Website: lowes
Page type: review-order
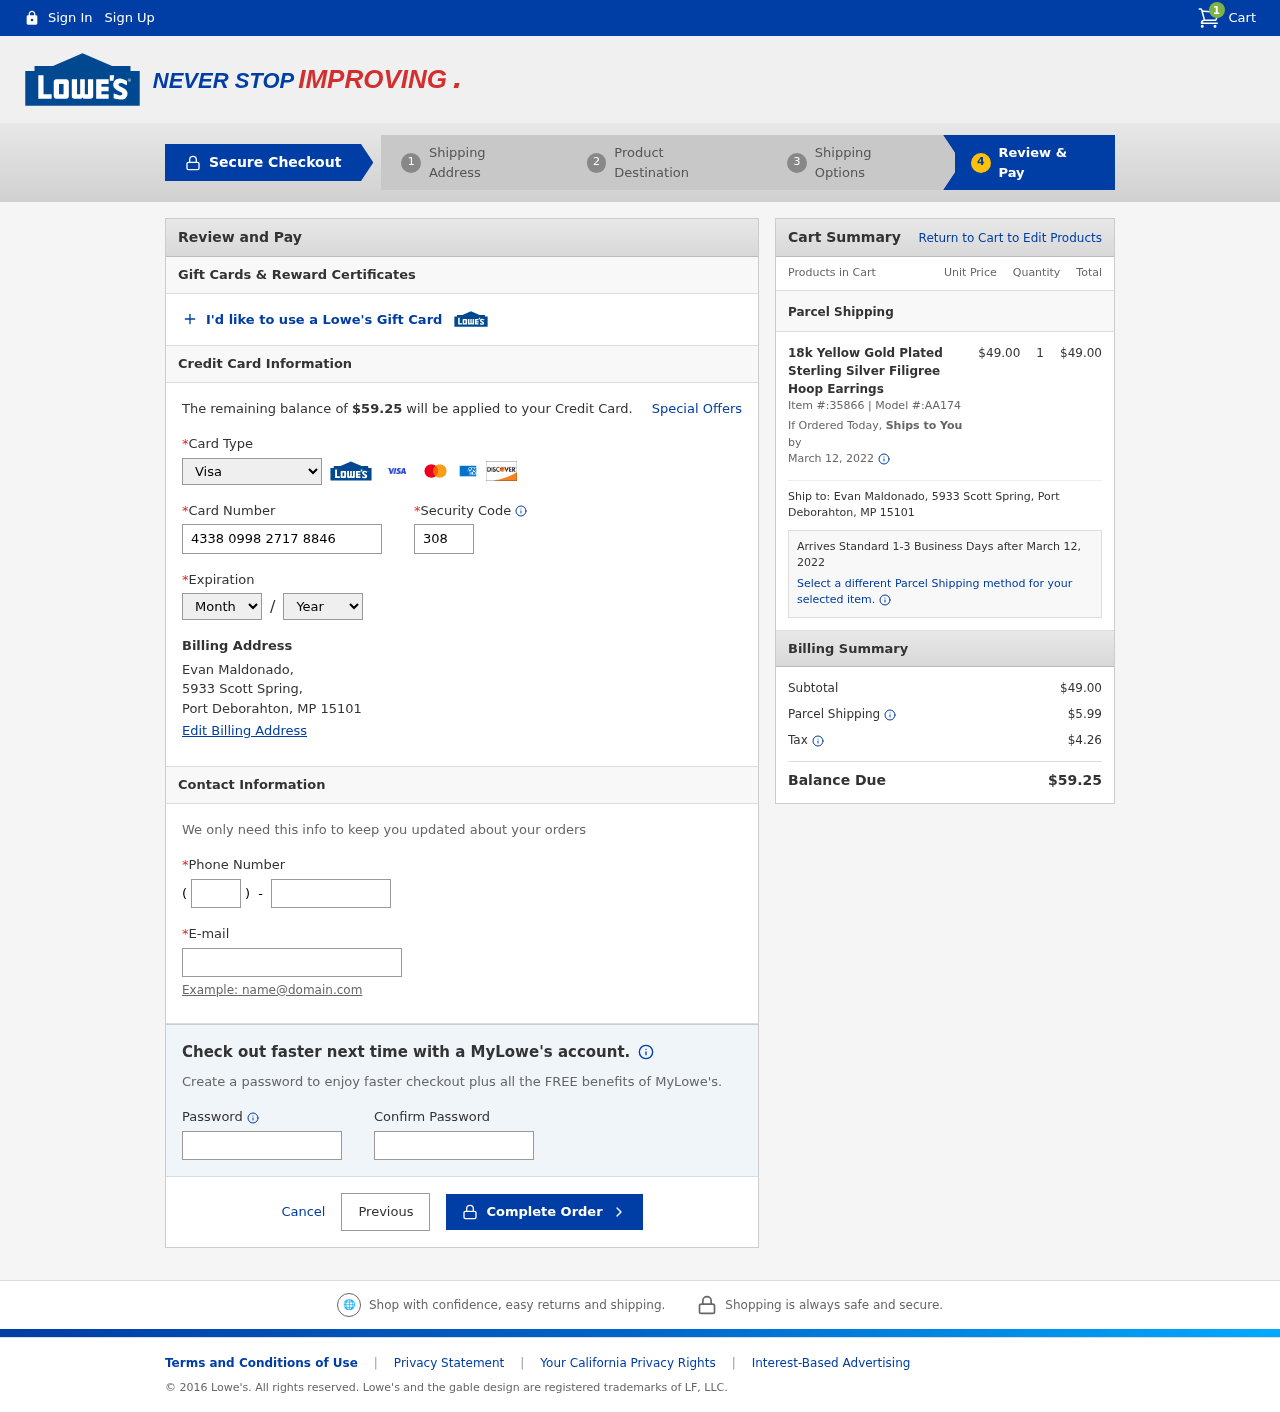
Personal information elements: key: PII_CARD_CVV
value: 308
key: PII_CARD_EXPIRY_MONTH
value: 05
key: PII_CARD_EXPIRY_YEAR
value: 29
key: PII_CARD_NUMBER
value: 4338 0998 2717 8846
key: PII_CARD_TYPE
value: Visa
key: PII_CITY
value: Port Deborahton
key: PII_EMAIL
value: emaldonado@yahoo.com
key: PII_FULLNAME
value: Evan Maldonado,
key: PII_PHONE
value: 4446859112
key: PII_PHONE_AREA
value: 444
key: PII_POSTCODE
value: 15101
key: PII_STATE_ABBR
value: MP
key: PII_STREET
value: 5933 Scott Spring
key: PII_STREET
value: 5933 Scott Spring,
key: PII_FULLNAME2
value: Evan Maldonado
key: PII_STATE
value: MP
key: PII_POSTCODE_FULL
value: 15101
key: PII_CITY_STATE
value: Port Deborahton, MP
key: PII_CITY_STATE_ZIP
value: Port Deborahton, MP 15101
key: PII_POSTCODE_NUMERIC
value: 15101
Product elements: key: PRODUCT1_NAME
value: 18k Yellow Gold Plated Sterling Silver Filigree Hoop Earrings
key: PRODUCT1_PRICE
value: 49
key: PRODUCT1_QUANTITY
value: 1
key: PRODUCT1_ITEM_NUMBER
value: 35866
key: PRODUCT1_MODEL_NUMBER
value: AA174
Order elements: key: ORDER_NUM_ITEMS
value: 1
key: ORDER_TOTAL
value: $59.25
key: ORDER_SHIPPING_DATE
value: March 12, 2022
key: ORDER_SUBTOTAL
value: $49.00
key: ORDER_SHIPPING_DATE2
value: March 12, 2022
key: ORDER_SUBTOTAL2
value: $49.00
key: ORDER_SHIPPING_COST
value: $5.99
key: ORDER_TAX
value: $4.26